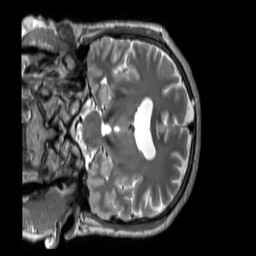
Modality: T2w
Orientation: coronal
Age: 43
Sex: male
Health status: ill
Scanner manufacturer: siemens
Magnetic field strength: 3 T
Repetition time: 2.8 s
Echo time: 0.326 s